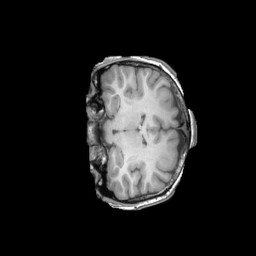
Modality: T1w
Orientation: coronal
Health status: ill
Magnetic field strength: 3 T